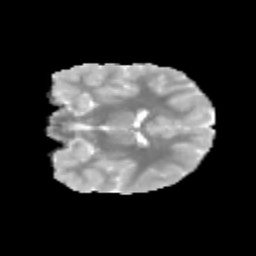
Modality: MD
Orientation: coronal
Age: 11
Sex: female
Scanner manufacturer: siemens
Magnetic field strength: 3 T
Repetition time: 3.8 s
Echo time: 0.07 s